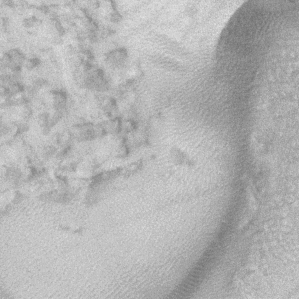
Label: frost